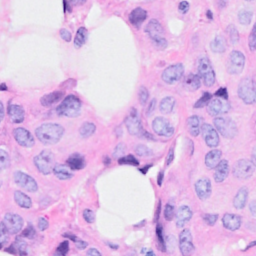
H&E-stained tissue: Breast